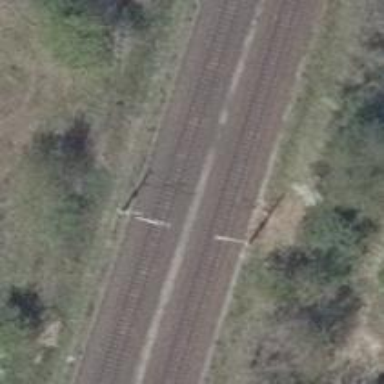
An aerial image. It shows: Railway milestone with catenary mast.